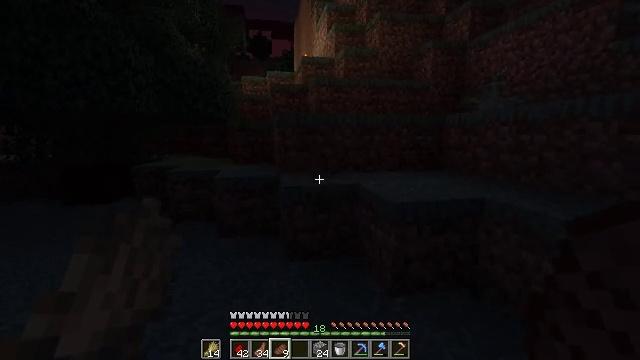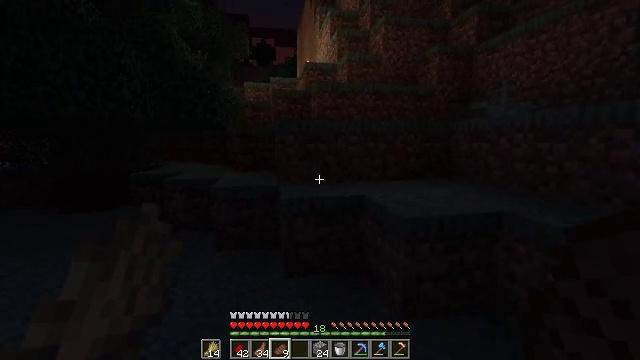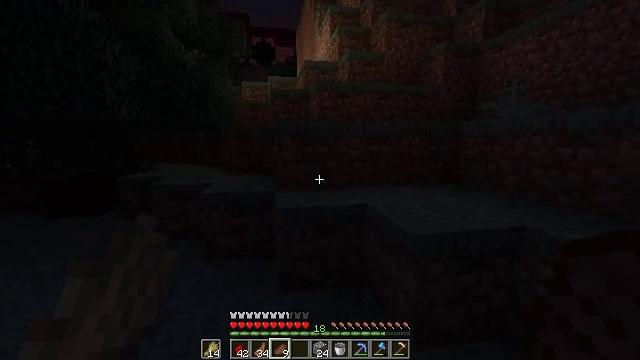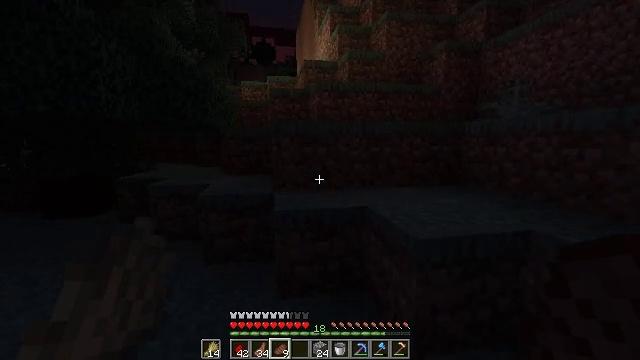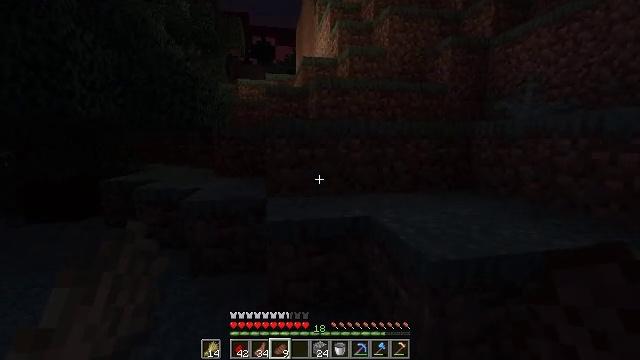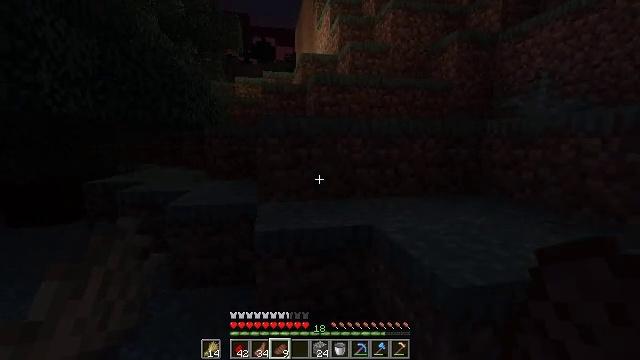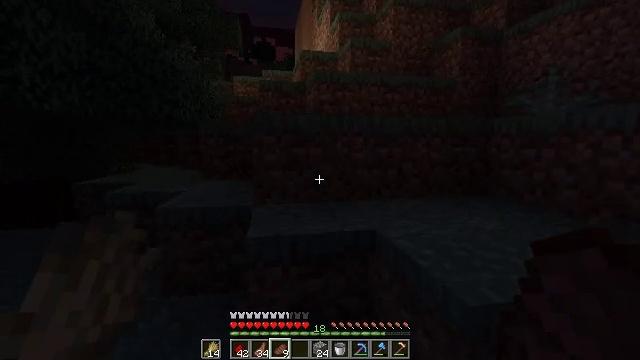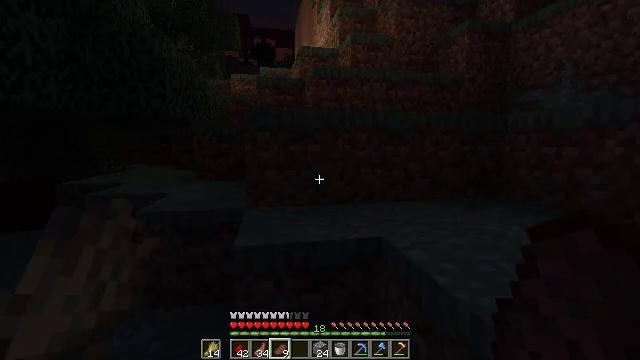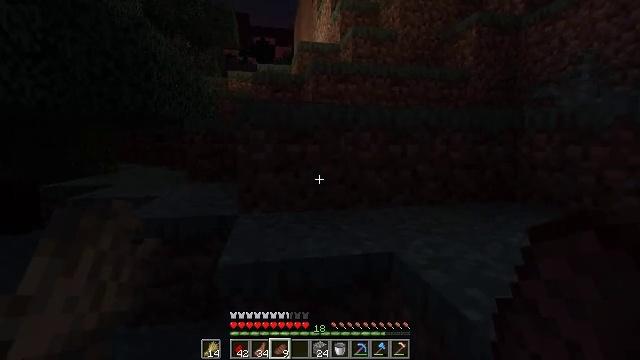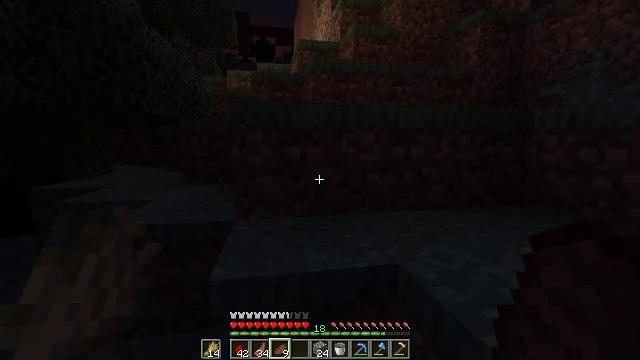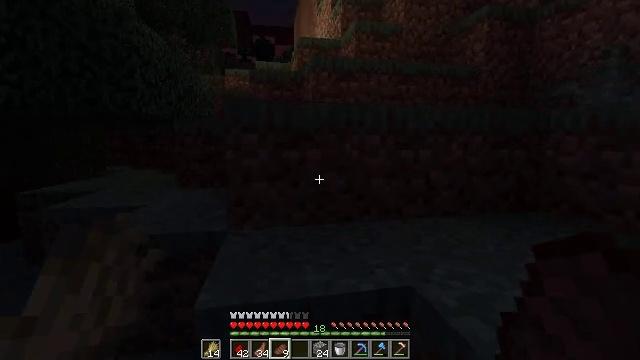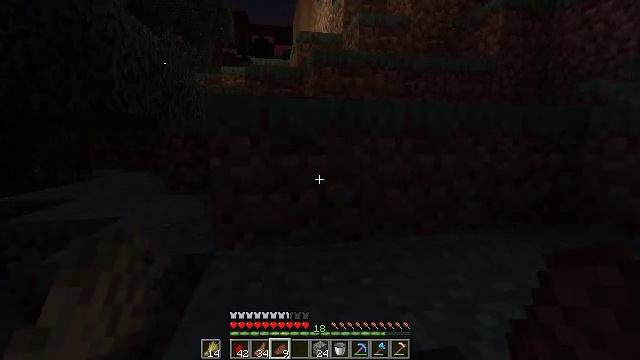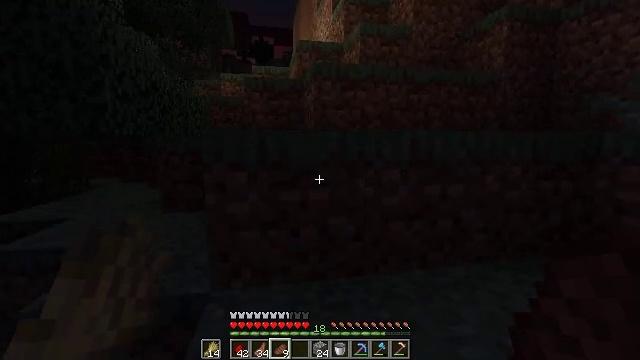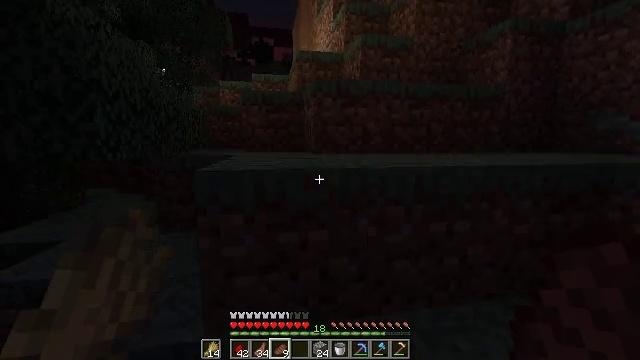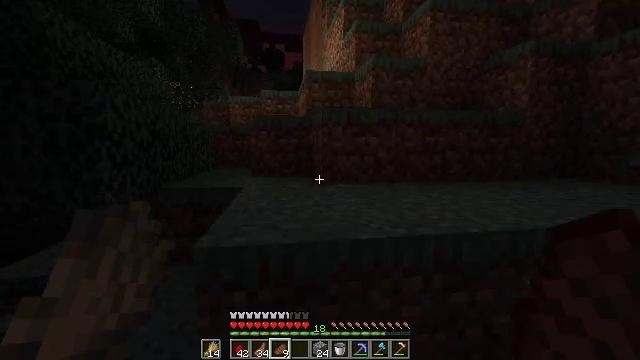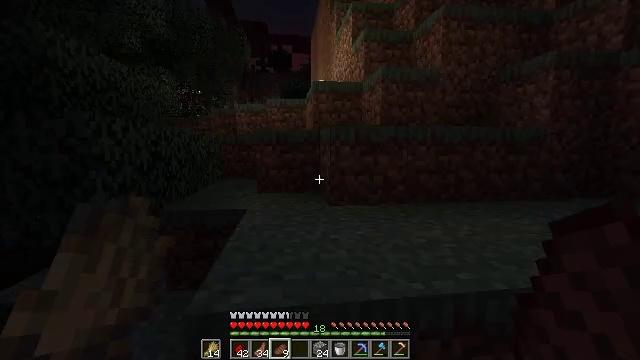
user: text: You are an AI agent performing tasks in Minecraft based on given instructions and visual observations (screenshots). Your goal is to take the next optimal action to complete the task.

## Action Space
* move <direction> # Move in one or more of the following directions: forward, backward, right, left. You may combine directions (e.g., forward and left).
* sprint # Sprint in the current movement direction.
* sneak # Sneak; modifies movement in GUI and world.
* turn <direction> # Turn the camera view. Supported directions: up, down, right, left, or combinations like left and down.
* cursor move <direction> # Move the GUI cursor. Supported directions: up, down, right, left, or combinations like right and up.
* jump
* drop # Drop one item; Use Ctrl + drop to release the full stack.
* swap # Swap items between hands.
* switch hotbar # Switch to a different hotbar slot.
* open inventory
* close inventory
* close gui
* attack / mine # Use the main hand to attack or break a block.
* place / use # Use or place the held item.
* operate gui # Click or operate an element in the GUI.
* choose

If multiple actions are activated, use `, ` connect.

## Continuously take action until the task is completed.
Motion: motion action
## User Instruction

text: Make a spruce fence with spruce planks and sticks.
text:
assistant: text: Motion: move forward, turn up
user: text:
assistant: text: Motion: move forward
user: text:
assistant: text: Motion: move forward
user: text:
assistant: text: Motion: move forward
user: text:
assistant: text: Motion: move forward
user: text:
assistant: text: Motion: move forward
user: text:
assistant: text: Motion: move forward
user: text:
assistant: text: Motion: move forward
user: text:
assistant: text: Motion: move forward
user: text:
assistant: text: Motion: move forward
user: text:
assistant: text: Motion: move forward
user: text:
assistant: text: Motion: move forward, jump
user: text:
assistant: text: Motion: move forward, jump
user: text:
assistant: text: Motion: move forward, turn left, jump
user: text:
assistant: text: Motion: move forward, turn left, jump
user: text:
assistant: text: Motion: move forward, turn left
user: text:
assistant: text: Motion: move forward, turn left
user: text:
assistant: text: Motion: move forward, turn left
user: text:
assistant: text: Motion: move forward
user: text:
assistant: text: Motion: move forward
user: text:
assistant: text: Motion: move forward
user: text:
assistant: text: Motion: move forward
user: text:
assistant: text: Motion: move forward
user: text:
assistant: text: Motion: move forward, jump
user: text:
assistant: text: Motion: move forward, jump
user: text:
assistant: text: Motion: move forward, jump
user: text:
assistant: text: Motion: move forward, turn right, jump
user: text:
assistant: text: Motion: move forward, turn right
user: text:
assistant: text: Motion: move forward
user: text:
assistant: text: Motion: move forward